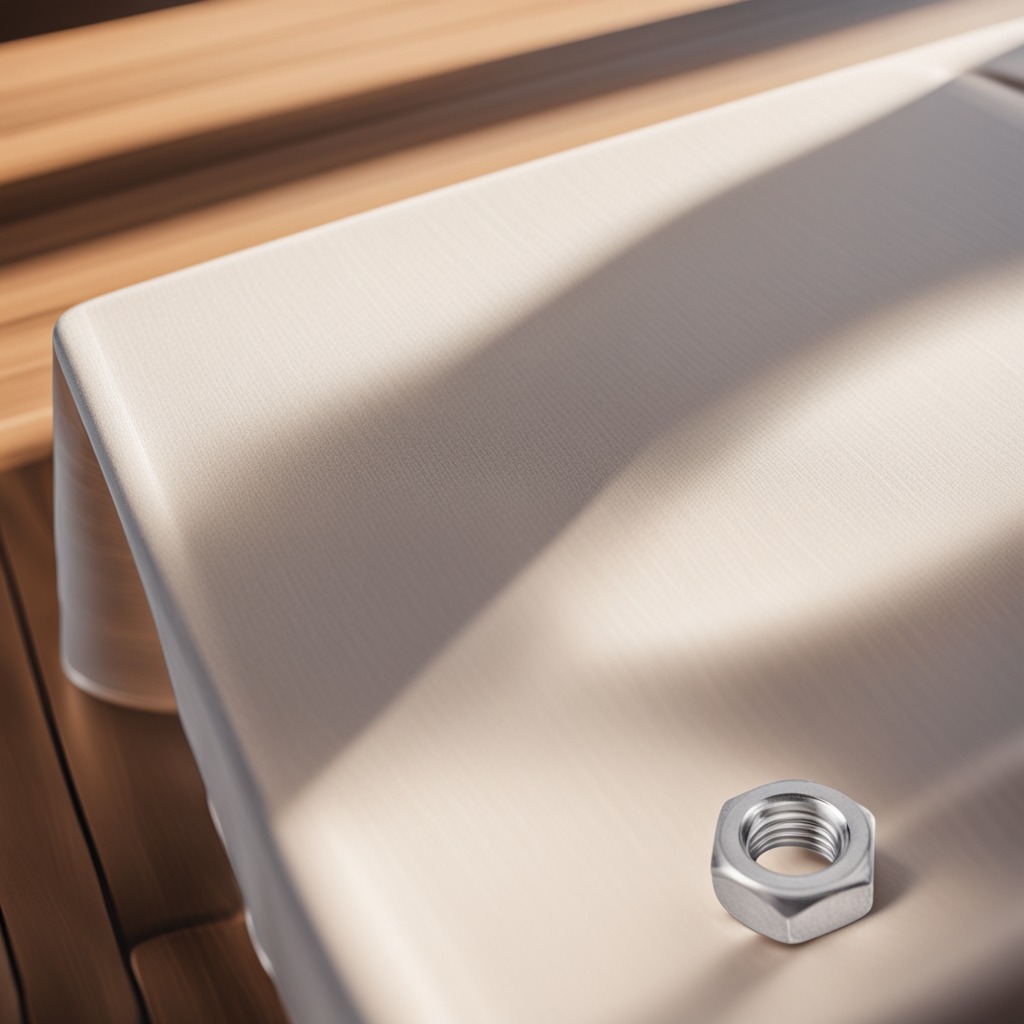
A metal nut is lying on the wooden table.